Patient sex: F
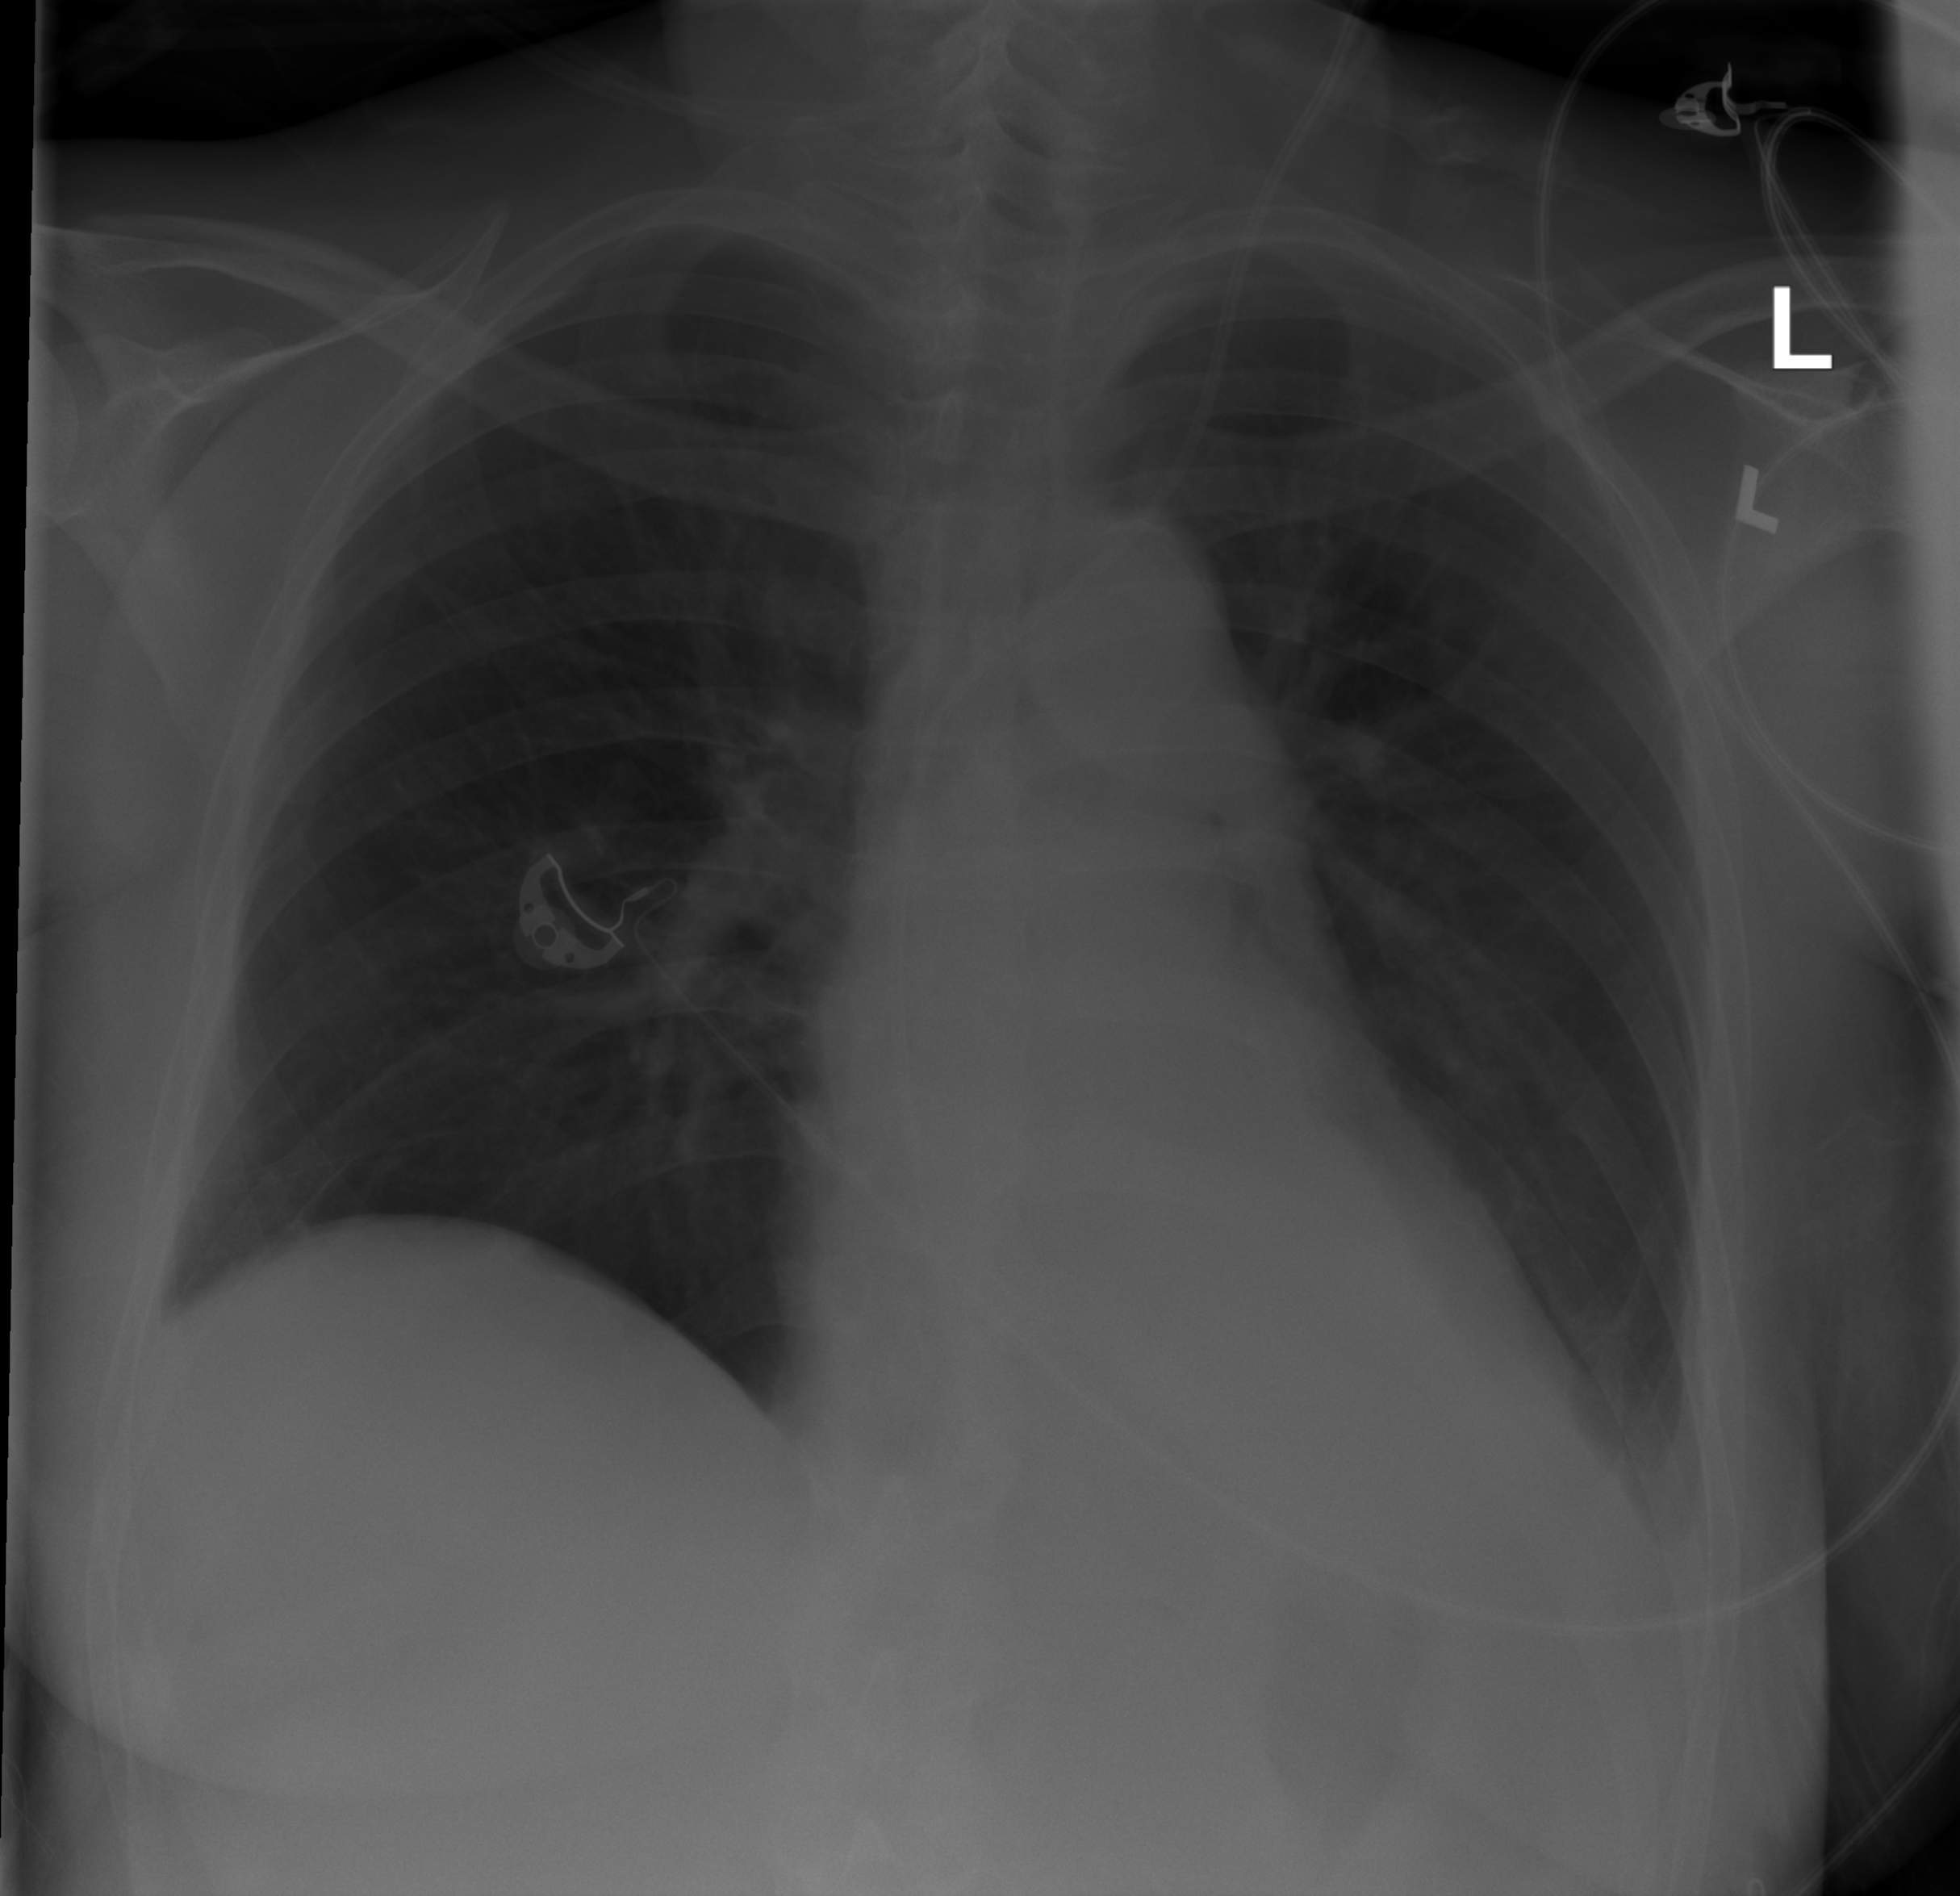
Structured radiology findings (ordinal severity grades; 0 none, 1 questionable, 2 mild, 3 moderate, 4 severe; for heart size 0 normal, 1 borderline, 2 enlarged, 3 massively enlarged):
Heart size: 0
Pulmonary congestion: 0
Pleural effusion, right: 0
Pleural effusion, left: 2
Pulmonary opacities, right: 0
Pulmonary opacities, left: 0
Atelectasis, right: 0
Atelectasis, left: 0